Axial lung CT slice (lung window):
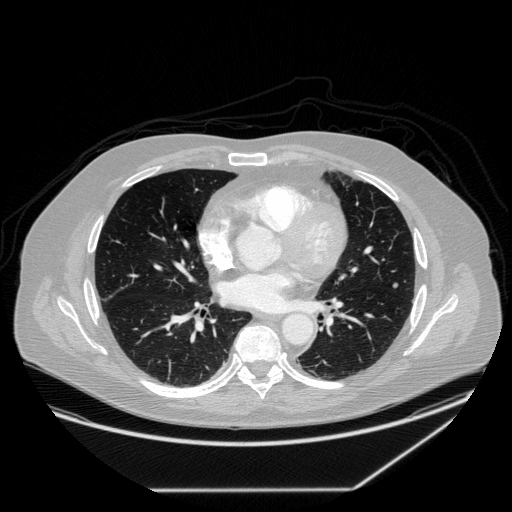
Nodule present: yes
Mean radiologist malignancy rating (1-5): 2.5